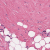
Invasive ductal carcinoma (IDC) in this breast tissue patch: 1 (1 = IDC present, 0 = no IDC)